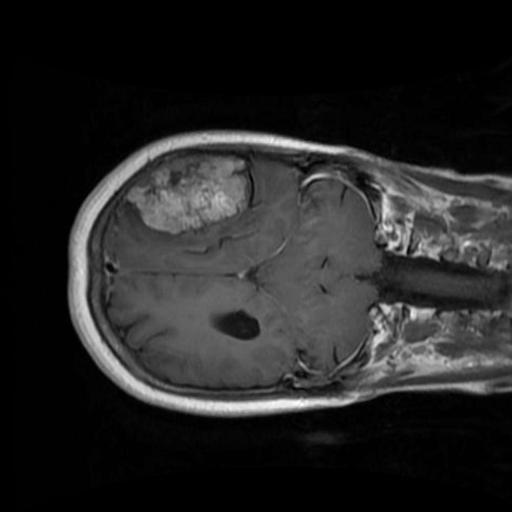
Label: brain_menin